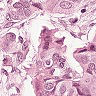
Metastatic tissue present: yes